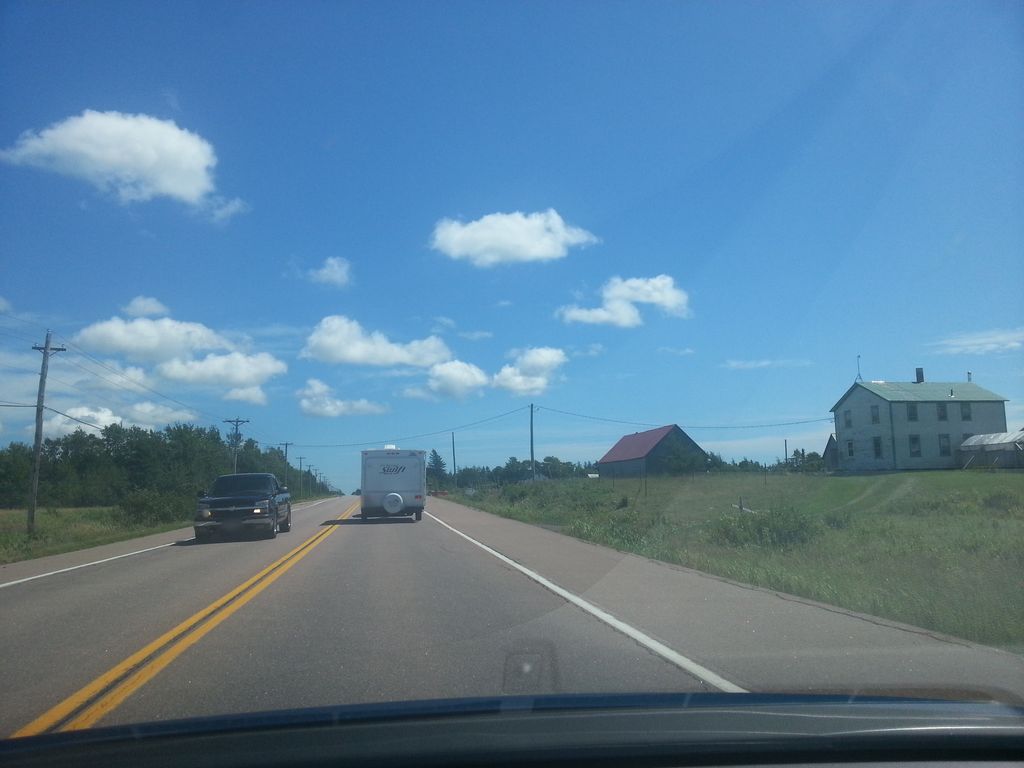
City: charlottetown